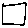
Label: square